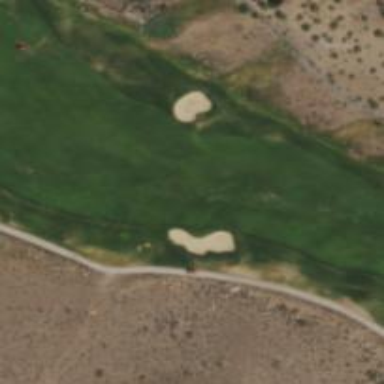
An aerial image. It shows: View of golf hole.